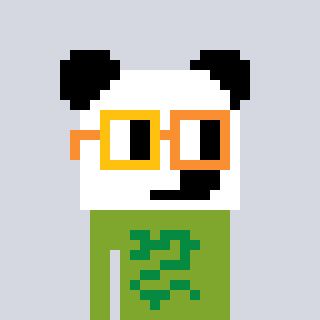
a pixel art character with square yellow and orange glasses, a panda-shaped head and a slimegreen-colored body on a cool background